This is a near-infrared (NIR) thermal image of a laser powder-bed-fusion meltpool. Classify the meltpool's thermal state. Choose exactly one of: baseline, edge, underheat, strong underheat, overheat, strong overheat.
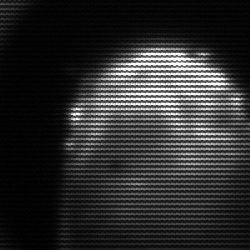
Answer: edge